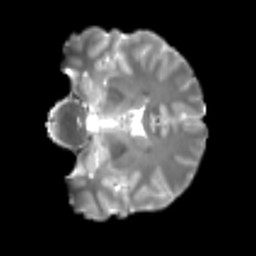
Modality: T2w
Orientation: coronal
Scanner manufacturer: siemens
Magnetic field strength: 3 T
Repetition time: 4 s
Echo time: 0.0594 s